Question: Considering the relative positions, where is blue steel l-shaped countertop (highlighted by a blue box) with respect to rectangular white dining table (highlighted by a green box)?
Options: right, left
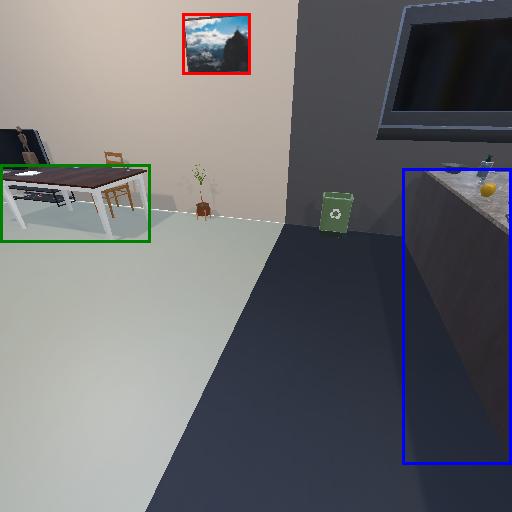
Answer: right